Question: What is written on the sign?
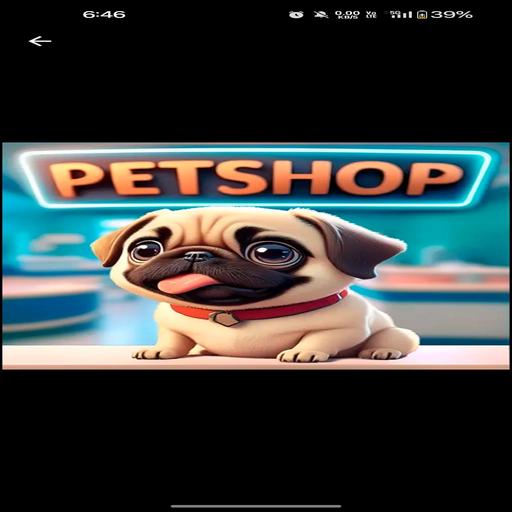
Answer: PETSHOP